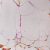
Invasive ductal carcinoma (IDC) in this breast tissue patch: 0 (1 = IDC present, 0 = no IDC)